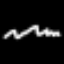
Label: squiggle